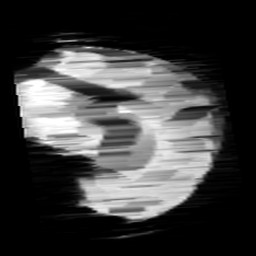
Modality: minIP
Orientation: sagittal
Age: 11
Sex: female
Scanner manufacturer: siemens
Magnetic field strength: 3 T
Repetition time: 0.027 s
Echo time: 0.02 s